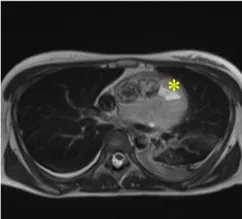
MRI findings. , a light high signal on T2WI with a capsule being low signal on T2WI Cystic lesions inside of tumor (yellow asterisk) with high signals on T2WI.
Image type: radiology (mri)